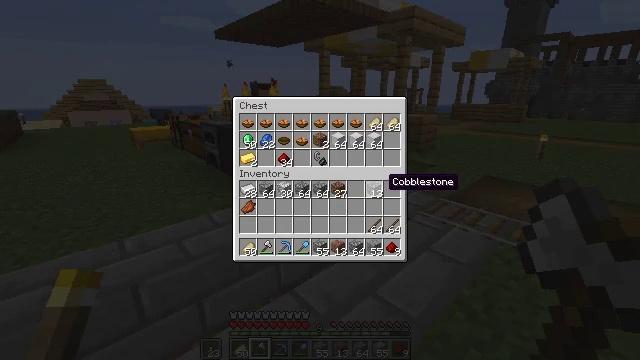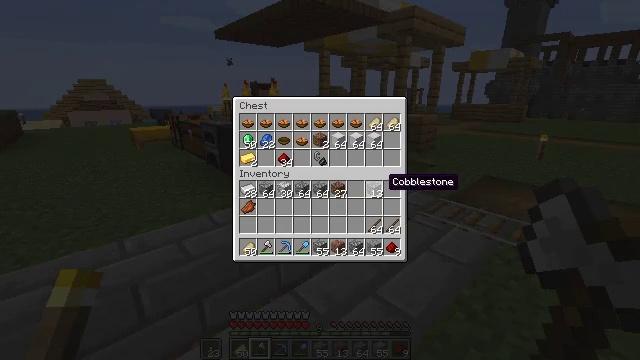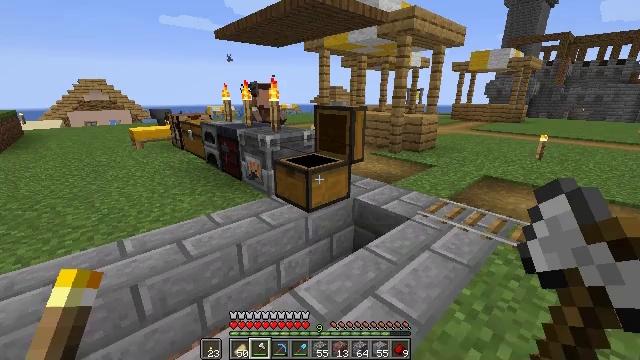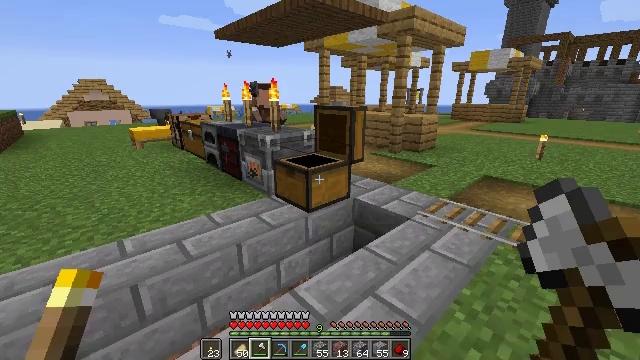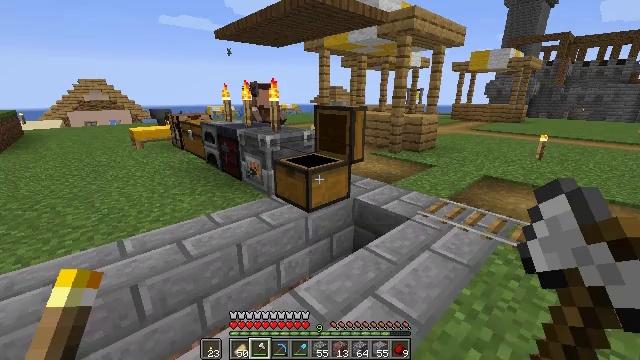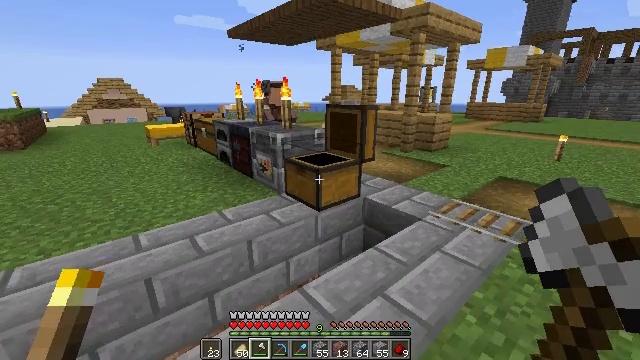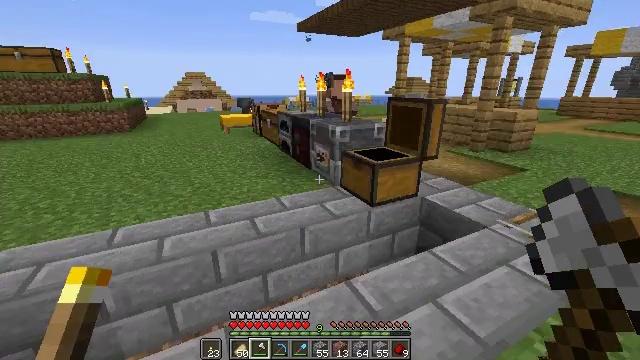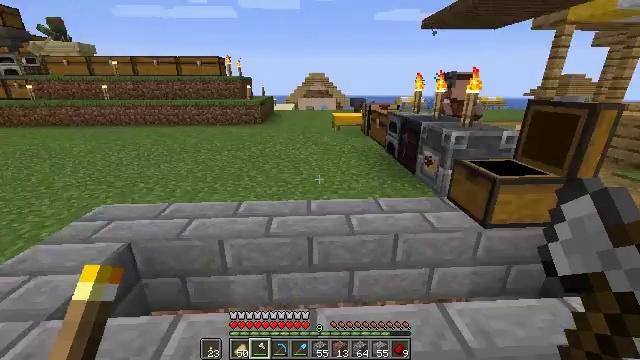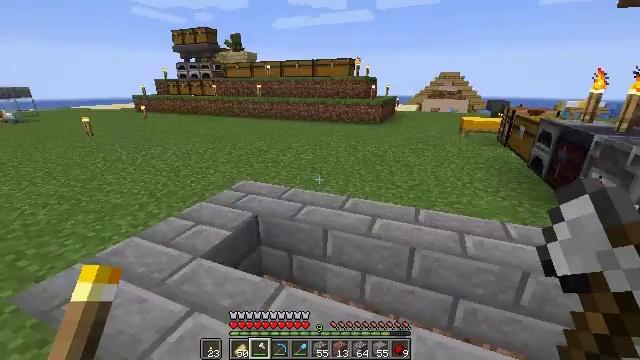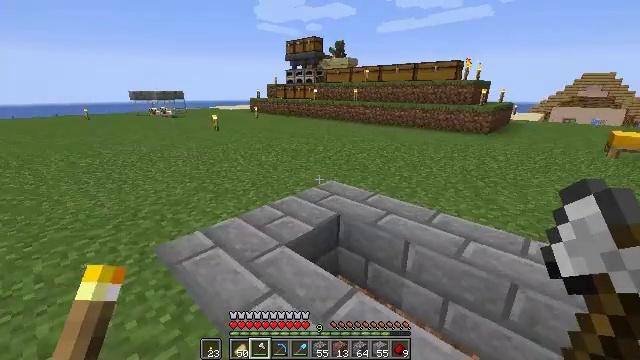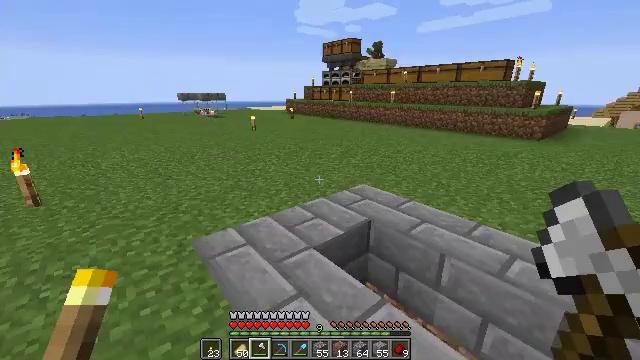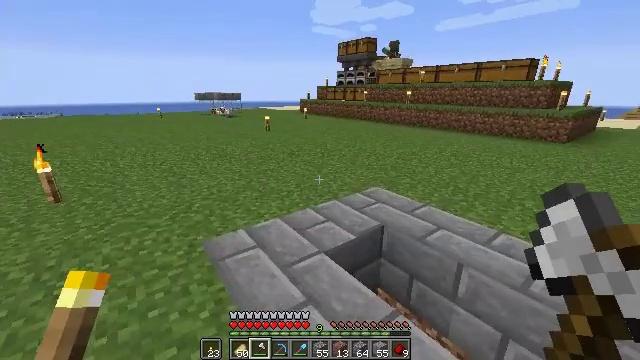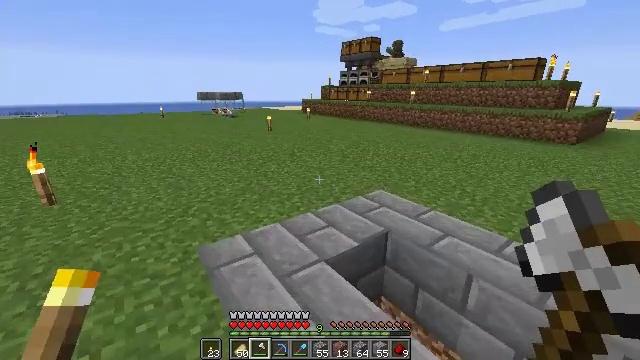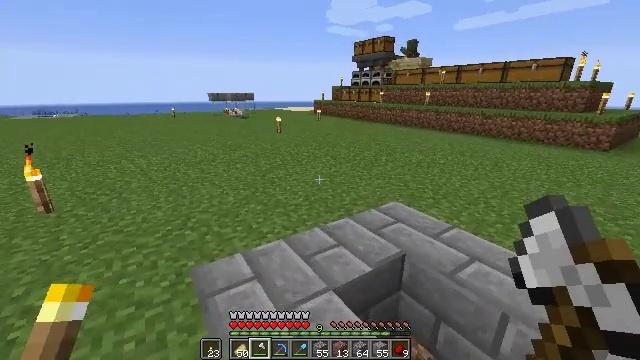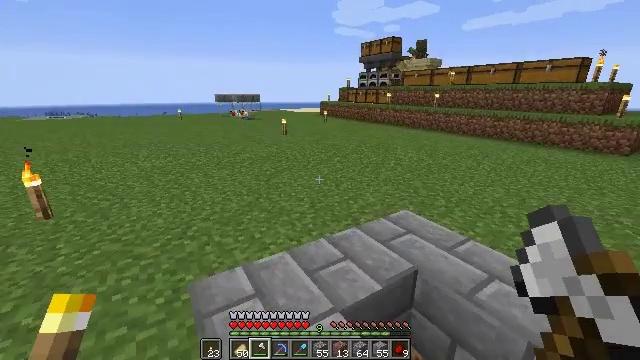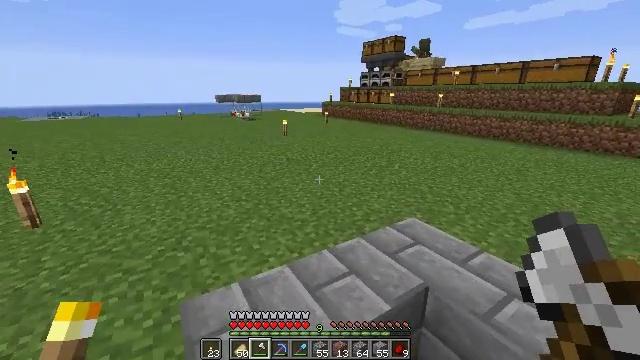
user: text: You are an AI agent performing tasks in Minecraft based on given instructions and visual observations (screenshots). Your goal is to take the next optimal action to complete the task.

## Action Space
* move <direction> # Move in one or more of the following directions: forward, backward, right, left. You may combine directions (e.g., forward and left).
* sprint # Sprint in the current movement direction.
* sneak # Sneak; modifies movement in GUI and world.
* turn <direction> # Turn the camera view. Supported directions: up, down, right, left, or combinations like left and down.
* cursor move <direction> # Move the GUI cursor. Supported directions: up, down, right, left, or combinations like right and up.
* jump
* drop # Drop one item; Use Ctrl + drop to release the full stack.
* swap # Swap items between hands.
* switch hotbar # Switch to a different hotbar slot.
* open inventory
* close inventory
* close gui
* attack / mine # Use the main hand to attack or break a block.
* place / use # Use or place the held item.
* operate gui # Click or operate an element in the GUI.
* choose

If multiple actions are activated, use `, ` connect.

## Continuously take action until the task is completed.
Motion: motion action
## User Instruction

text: Craft a set of rails using iron ingots and a stick.
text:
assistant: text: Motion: no_op
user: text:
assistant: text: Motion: no_op
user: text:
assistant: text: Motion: close gui
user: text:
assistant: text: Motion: no_op
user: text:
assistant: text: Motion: turn left
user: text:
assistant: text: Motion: turn left and down
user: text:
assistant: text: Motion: turn left
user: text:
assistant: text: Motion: turn left
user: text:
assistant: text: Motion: turn left
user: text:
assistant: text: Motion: move forward, turn left
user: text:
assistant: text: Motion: move forward, turn left
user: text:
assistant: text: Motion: move forward
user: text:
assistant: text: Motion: move forward, turn left
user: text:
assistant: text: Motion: move forward, turn left
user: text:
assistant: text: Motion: move forward, sprint
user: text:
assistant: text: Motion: move forward, sprint
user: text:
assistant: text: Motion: move forward, sprint, turn up
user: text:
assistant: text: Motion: move forward, sprint, turn right and up
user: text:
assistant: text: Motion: move forward, turn right and up
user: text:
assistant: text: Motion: move forward, turn right
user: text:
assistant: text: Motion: move forward, turn right
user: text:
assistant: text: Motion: move forward, turn right
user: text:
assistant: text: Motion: move forward, turn right
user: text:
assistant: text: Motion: move forward, turn right
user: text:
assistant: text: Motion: move forward, turn right
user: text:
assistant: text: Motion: move forward, turn right
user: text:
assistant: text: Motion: move forward, turn right and down
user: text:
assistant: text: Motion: move forward, turn right
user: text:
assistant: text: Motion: move forward, sprint, turn right
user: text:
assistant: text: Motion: move forward, sprint, turn right and down